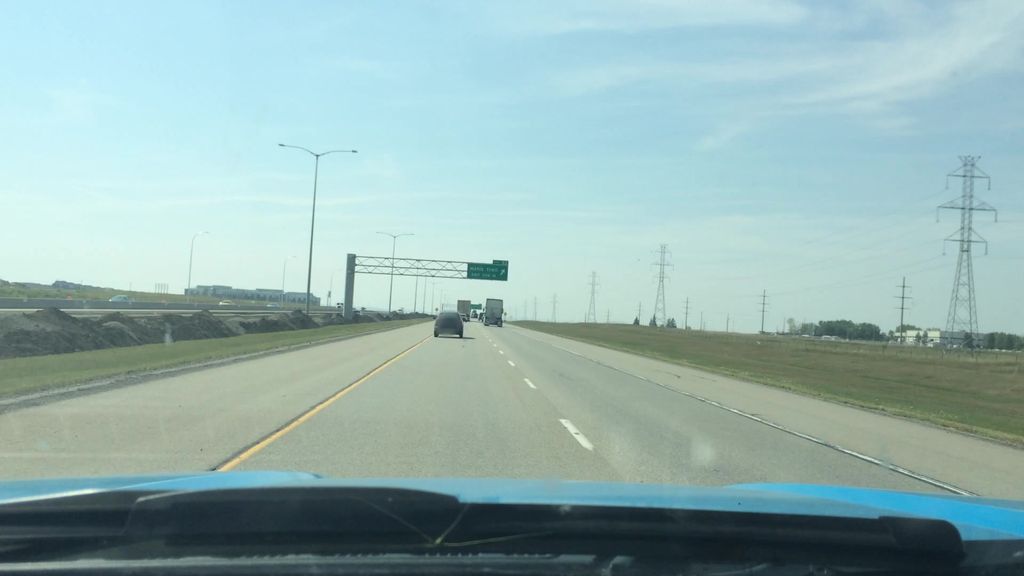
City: calgary